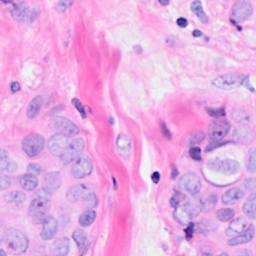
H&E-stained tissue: Breast